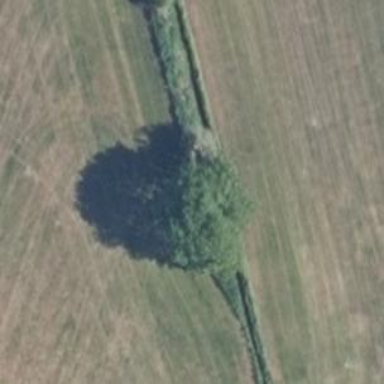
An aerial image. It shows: Row of trees in natural setting.